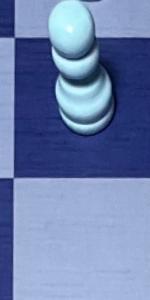
Label: Empty